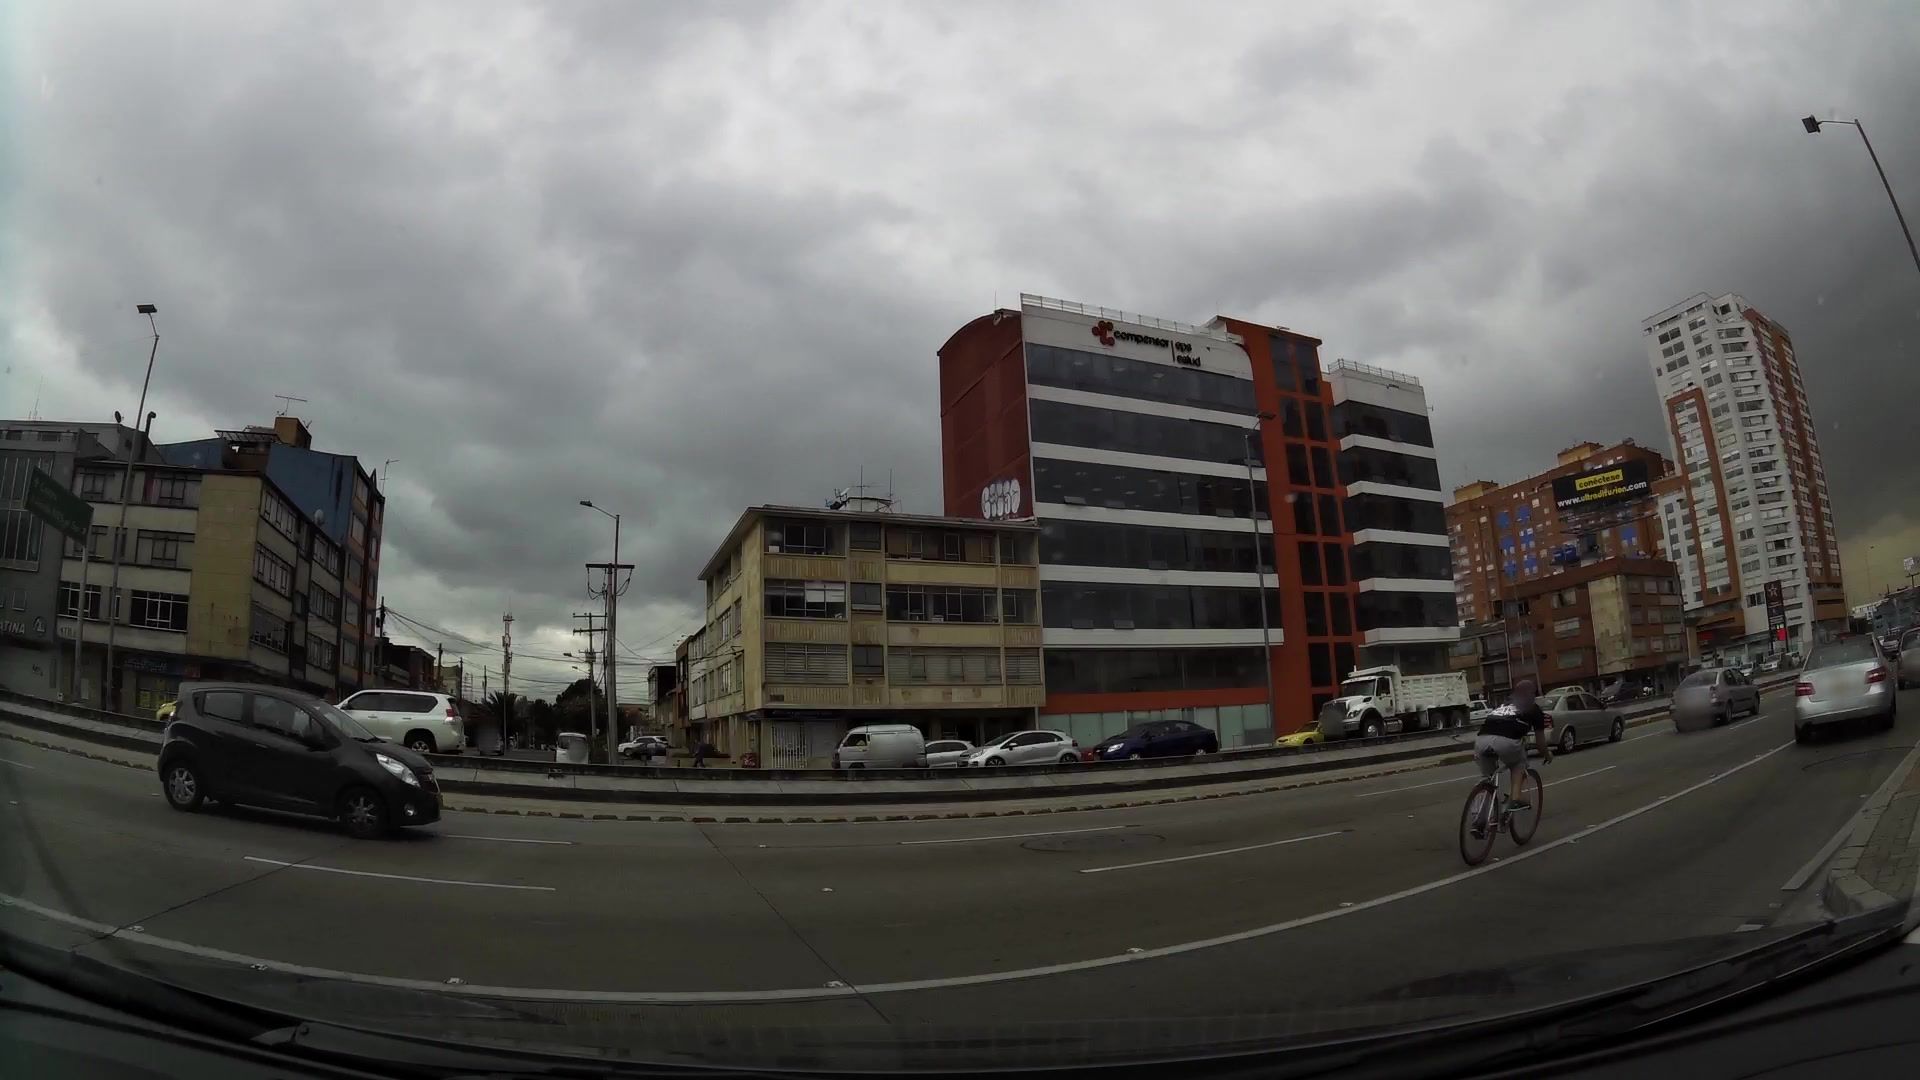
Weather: cloudy
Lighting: day
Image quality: good
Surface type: driving surface
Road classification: primary
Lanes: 4
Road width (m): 3.0
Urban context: urban centre
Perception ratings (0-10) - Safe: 3.65, Lively: 4.57, Beautiful: 1.56, Boring: 2.2, Depressing: 8.04, Wealthy: 5.5